Pattern: Emboss
Description: Replace each pixel of an image with a highlight or shadow to give a three-dimensional impression.
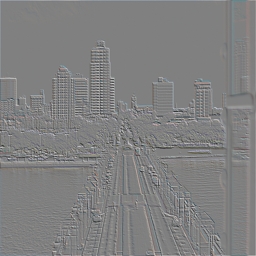